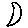
Label: moon